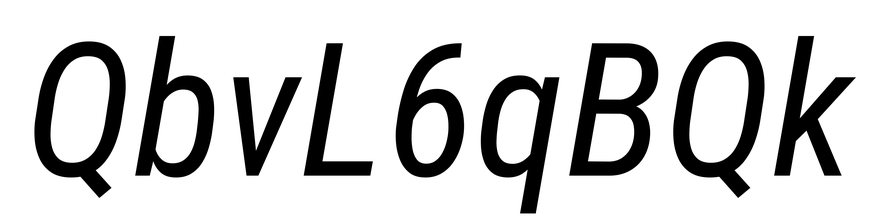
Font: Roboto-Italic_Condensed_Italic